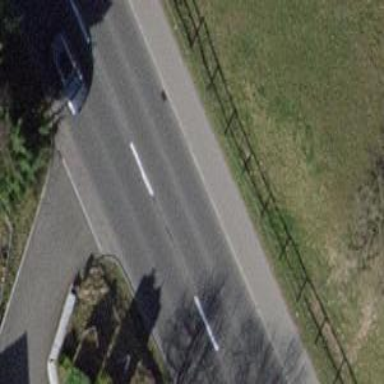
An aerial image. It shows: Secondary road with asphalt surface. There is sidewalk on the left side.